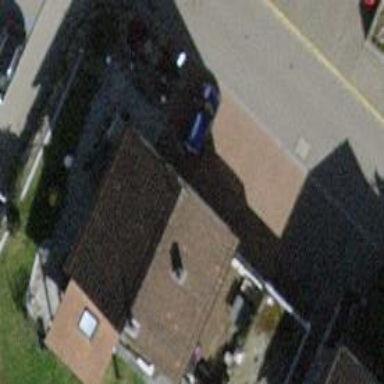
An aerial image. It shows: Building with pitched roof.